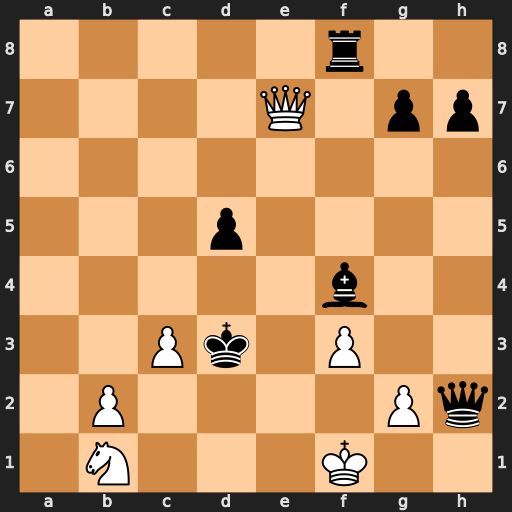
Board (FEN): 5r2/4Q1pp/8/3p4/5b2/2Pk1P2/1P4Pq/1N3K2
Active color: w
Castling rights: -
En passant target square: -
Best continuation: Qe2#